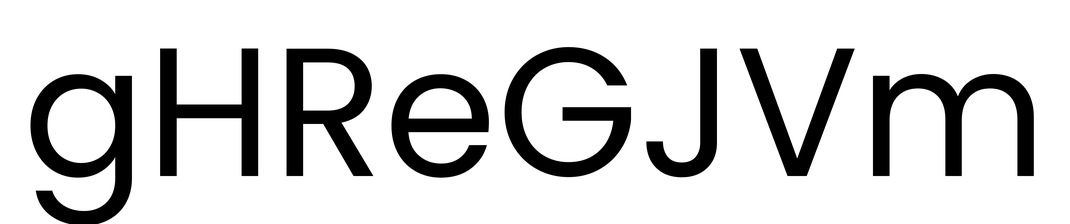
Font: Poppins-Regular